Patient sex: M
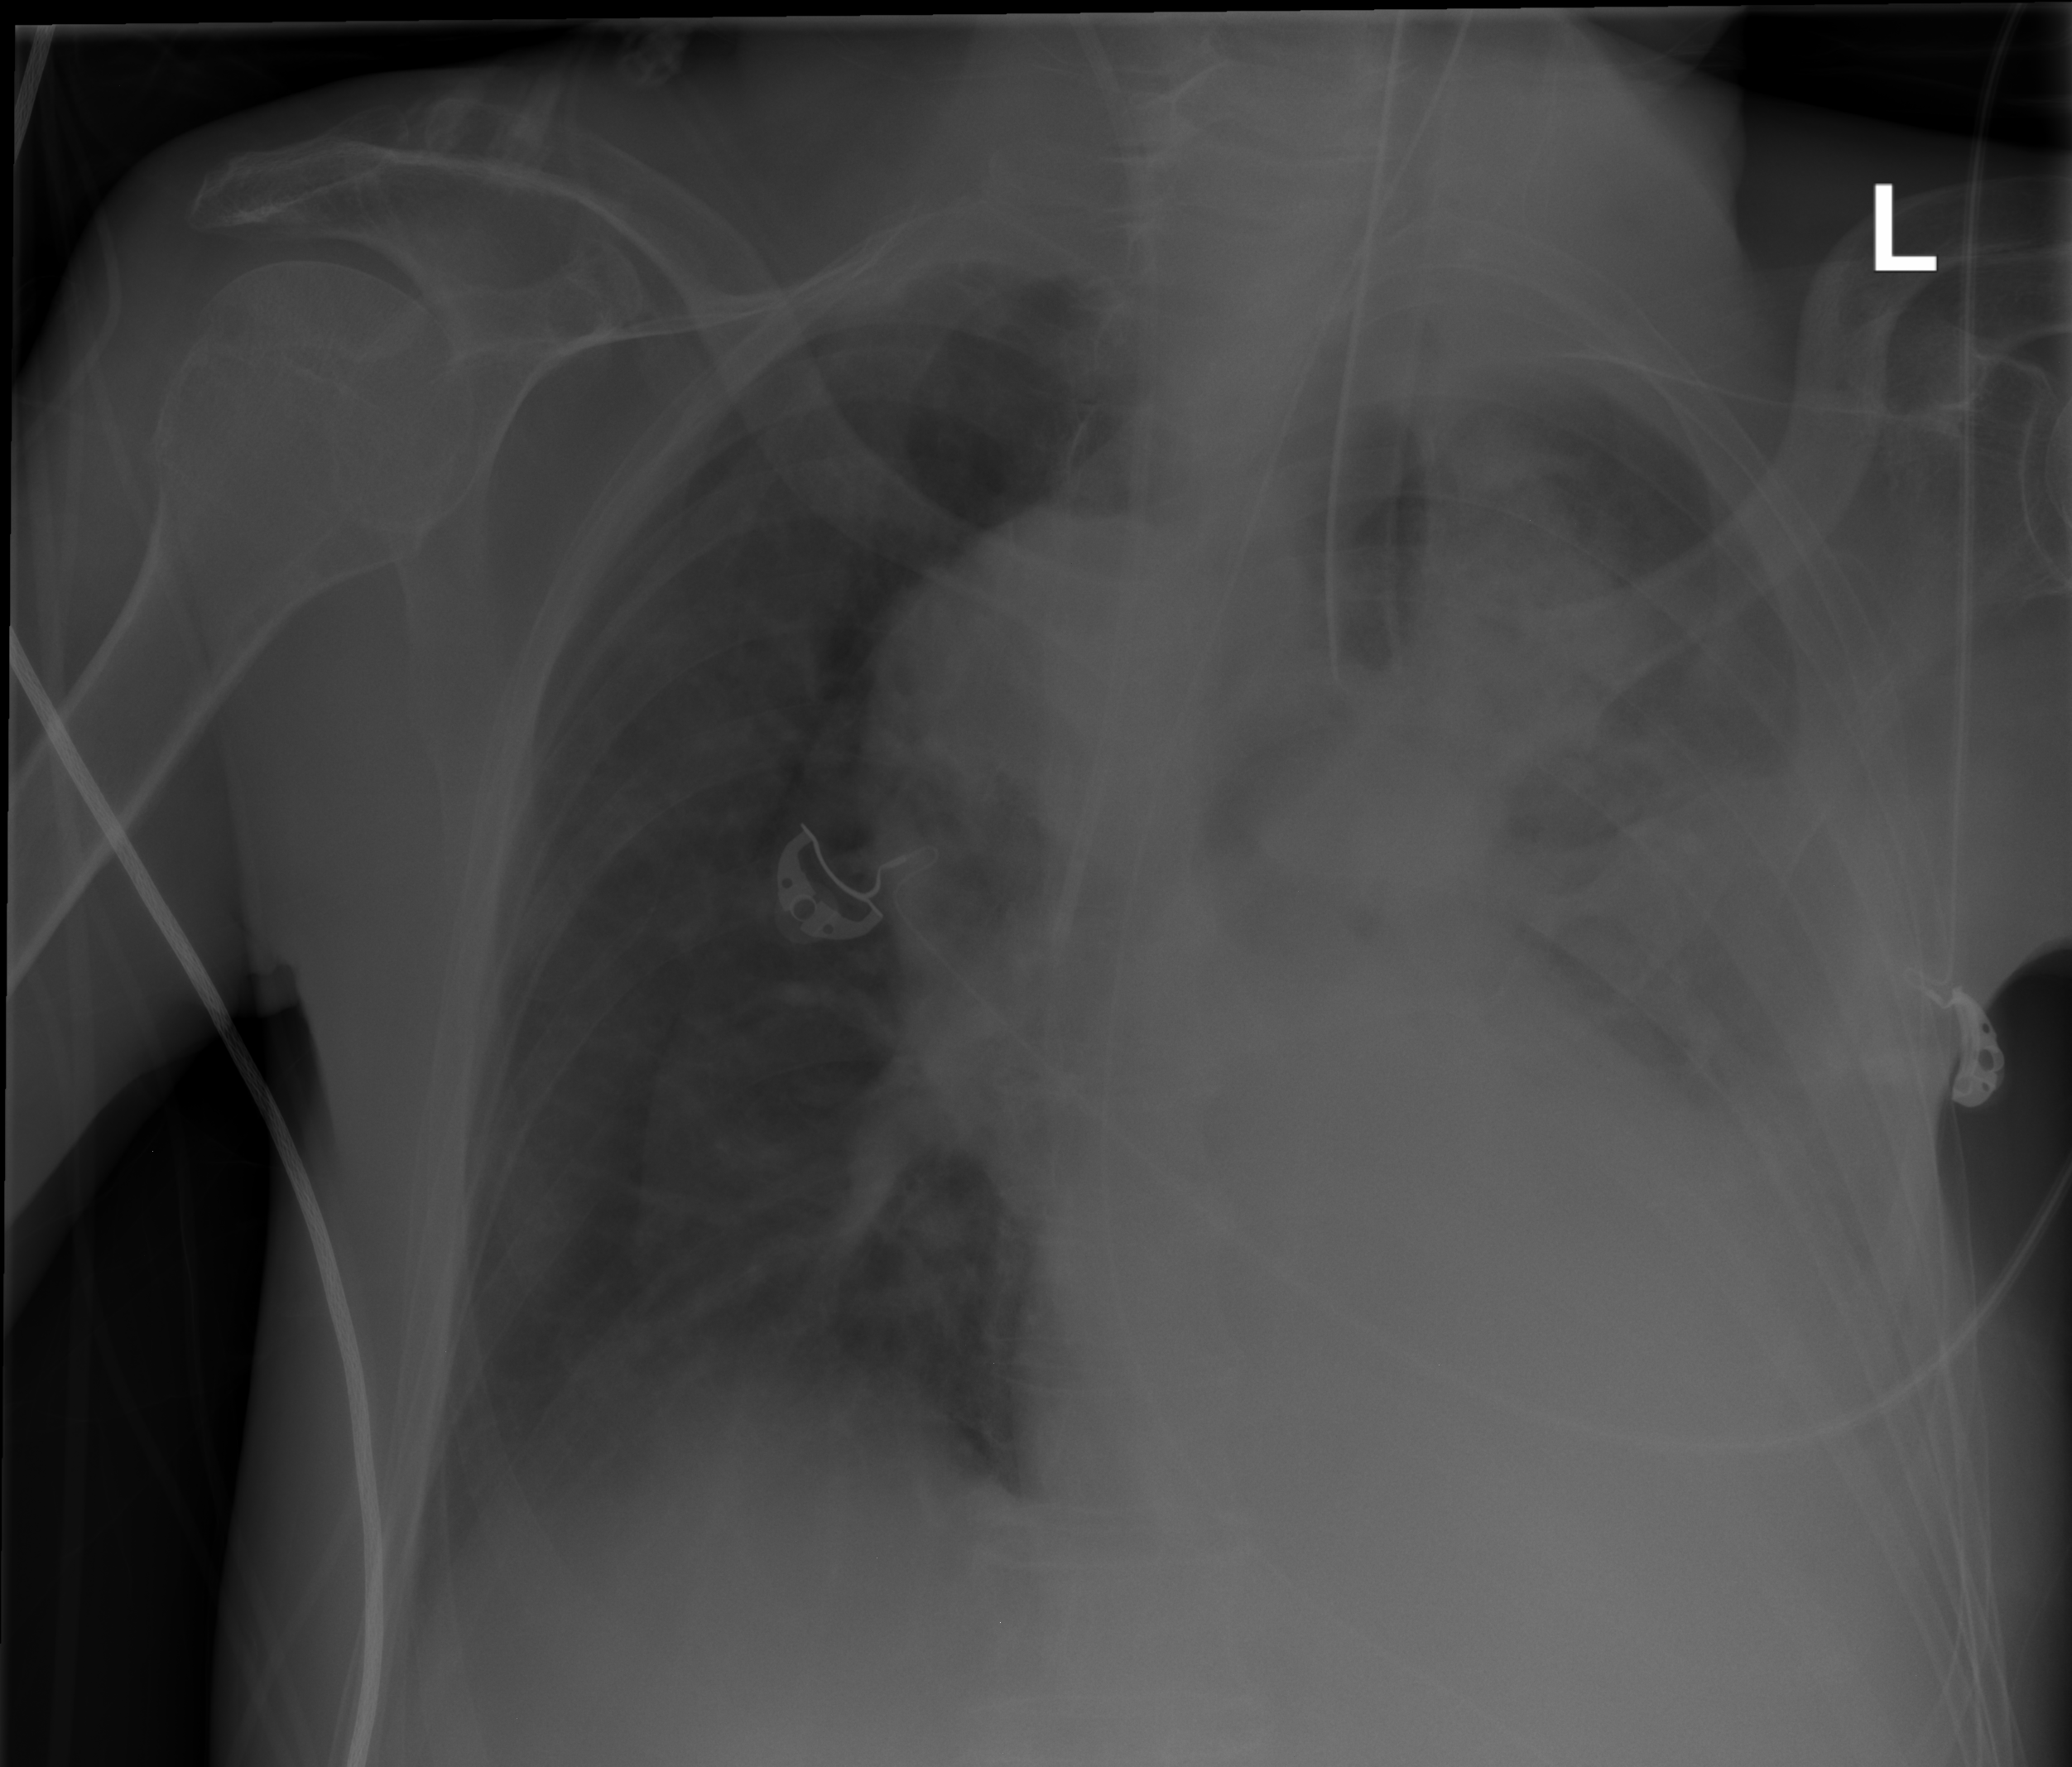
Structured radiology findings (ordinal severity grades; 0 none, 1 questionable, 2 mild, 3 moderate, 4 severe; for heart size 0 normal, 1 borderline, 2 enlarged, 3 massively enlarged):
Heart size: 1
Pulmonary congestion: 0
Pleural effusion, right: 0
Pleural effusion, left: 2
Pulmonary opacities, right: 0
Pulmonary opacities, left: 3
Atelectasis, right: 0
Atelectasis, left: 3